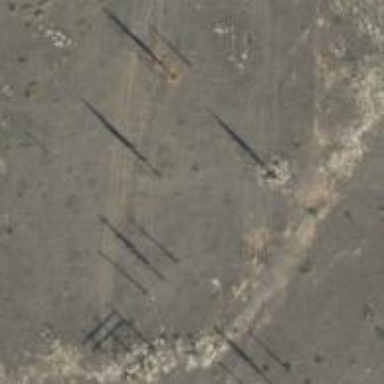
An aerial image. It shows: Power tower.